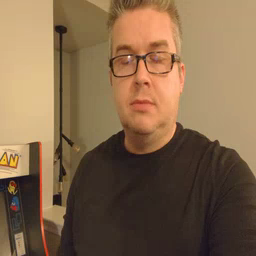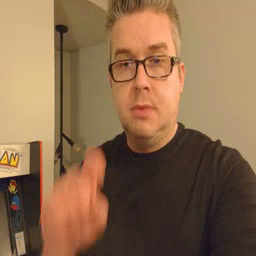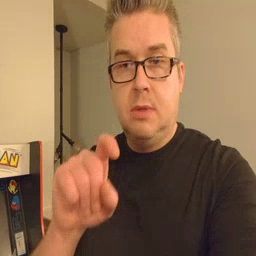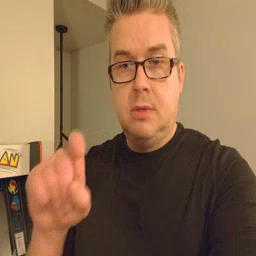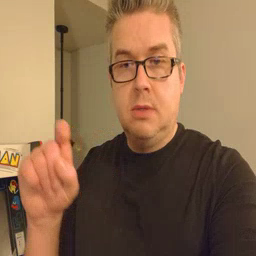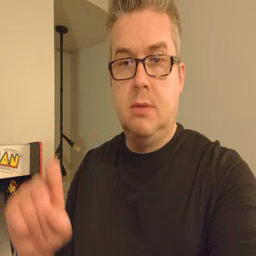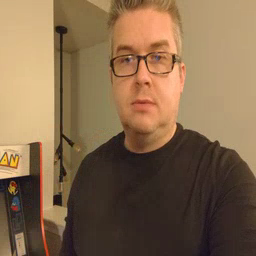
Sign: closet